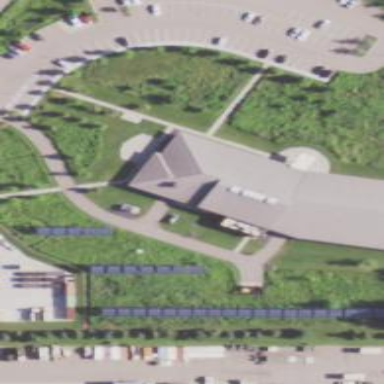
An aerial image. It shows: Public building.